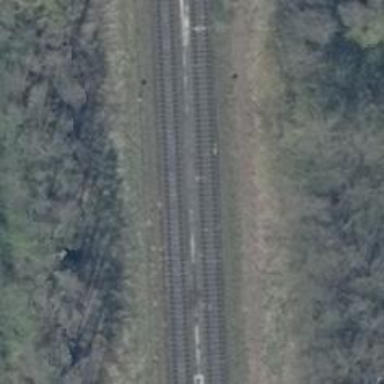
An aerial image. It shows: Railway signal.